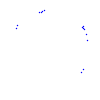
Particle: kaon